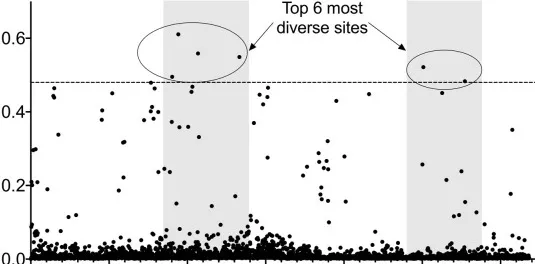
HBV genome map showing sequencing coverage, diversity and deletions for a genotype D sequence derived from a patient with acute biochemical hepatitis. . In each case, the nucleotide position is shown on the x-axis, with the approximate positions of corresponding genes indicated in the bar at the top (adapted from McNaughton
et al. B: Shannon entropy calculated for each site along the genome. Shaded areas represent non-overlapping sections of the genome and the horizontal dotted line isolates the top six most diverse sites.
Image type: chart (chart)